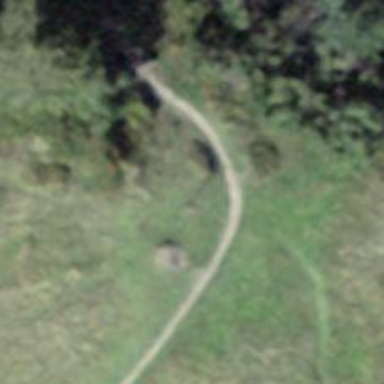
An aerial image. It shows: Guidepost providing information.